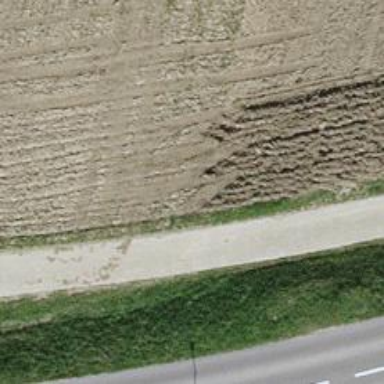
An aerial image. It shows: Track road with concrete surface.